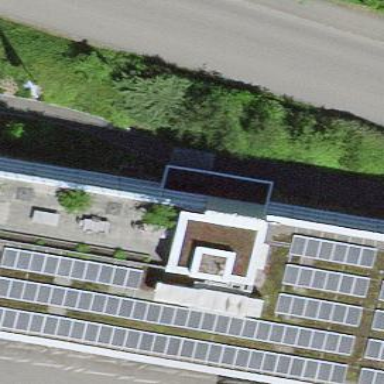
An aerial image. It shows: Office building.